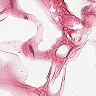
Metastatic tissue present: no